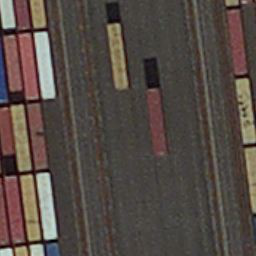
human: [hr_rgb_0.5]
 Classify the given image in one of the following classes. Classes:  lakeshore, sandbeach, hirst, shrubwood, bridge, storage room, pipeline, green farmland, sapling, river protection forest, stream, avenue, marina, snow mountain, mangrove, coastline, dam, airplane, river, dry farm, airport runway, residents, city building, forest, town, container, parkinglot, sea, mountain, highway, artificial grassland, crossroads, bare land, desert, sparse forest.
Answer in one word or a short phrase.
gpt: container